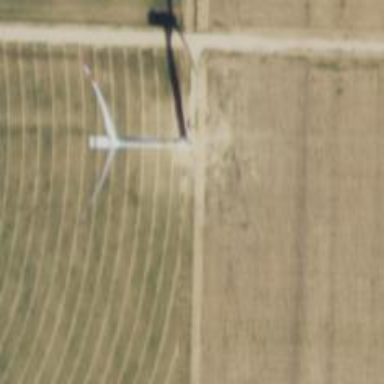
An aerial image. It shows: Wind generator powered by horizontal-axis wind turbine.